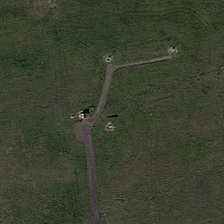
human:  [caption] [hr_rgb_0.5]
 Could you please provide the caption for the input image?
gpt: a road is in a piece of meadow .

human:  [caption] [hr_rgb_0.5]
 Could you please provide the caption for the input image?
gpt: a road is in a piece of meadow .

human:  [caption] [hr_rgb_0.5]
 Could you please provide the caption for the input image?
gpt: a road is in a piece of meadow .

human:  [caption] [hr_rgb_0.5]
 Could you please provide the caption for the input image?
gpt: a road is in a piece of meadow .

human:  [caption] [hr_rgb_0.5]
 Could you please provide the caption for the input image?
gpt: a road is in a piece of meadow .